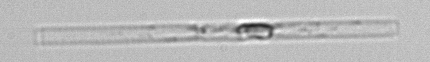
Label: Dactyliosolen_blavyanus